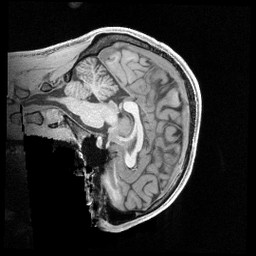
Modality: T1w
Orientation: sagittal
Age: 22
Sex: male
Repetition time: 2.4 s
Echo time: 0.00222 s